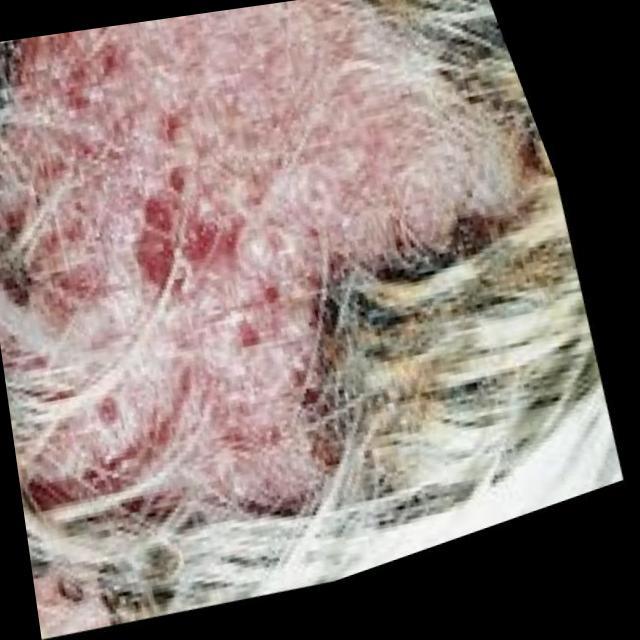
Canine fungal skin infection — characterized by alopecia, scaling, crusting, and circular lesions. Common agents include Malassezia and Candida species.